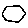
Label: hexagon